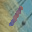
Label: 1